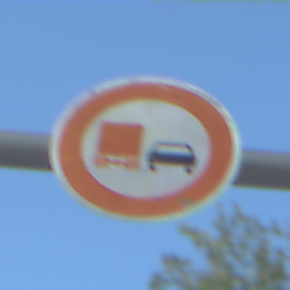
Verkehrszeichen: UeberholverbotKraftfahrzeuge
Umgebung: Outdoor, RoadRail
Tageszeit: MorningAfternoon
Wetter: Clear
Licht: Natural
Jahreszeit: NotSpecified
Kontrast: HighContrast